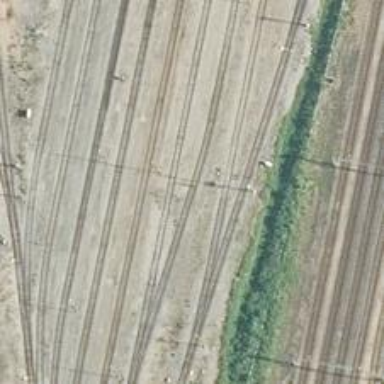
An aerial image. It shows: Railway signal.